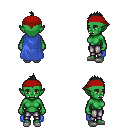
a pixel art fantasy rpg character, female body template, orc, green skin, blue cape, metal pants, raven mohawk hairstyle, red bandana, white slippers, four views (front, back, left, right), 2x2 character sprite sheet, small pixel art, hard edges, no anti-aliasing